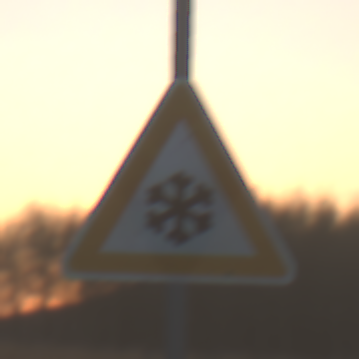
Verkehrszeichen: SchneeOderEisglaette
Umgebung: Outdoor, Nature
Tageszeit: SunriseSunset
Wetter: Clear
Licht: Natural
Jahreszeit: Winter
Kontrast: LowContrast